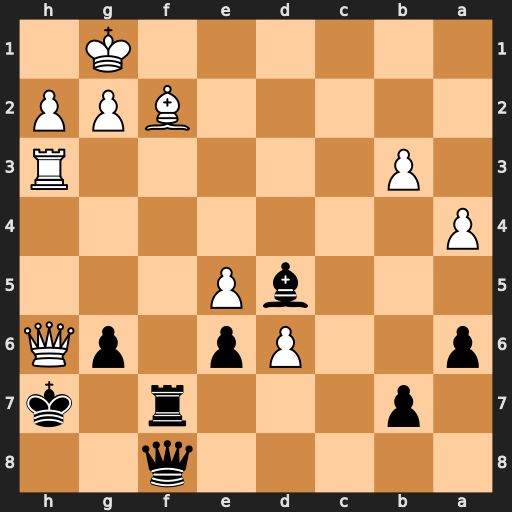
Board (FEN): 5q2/1p3r1k/p2Pp1pQ/3bP3/P7/1P5R/5BPP/6K1
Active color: b
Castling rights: -
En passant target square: -
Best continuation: Qxh6 Rxh6+ Kxh6